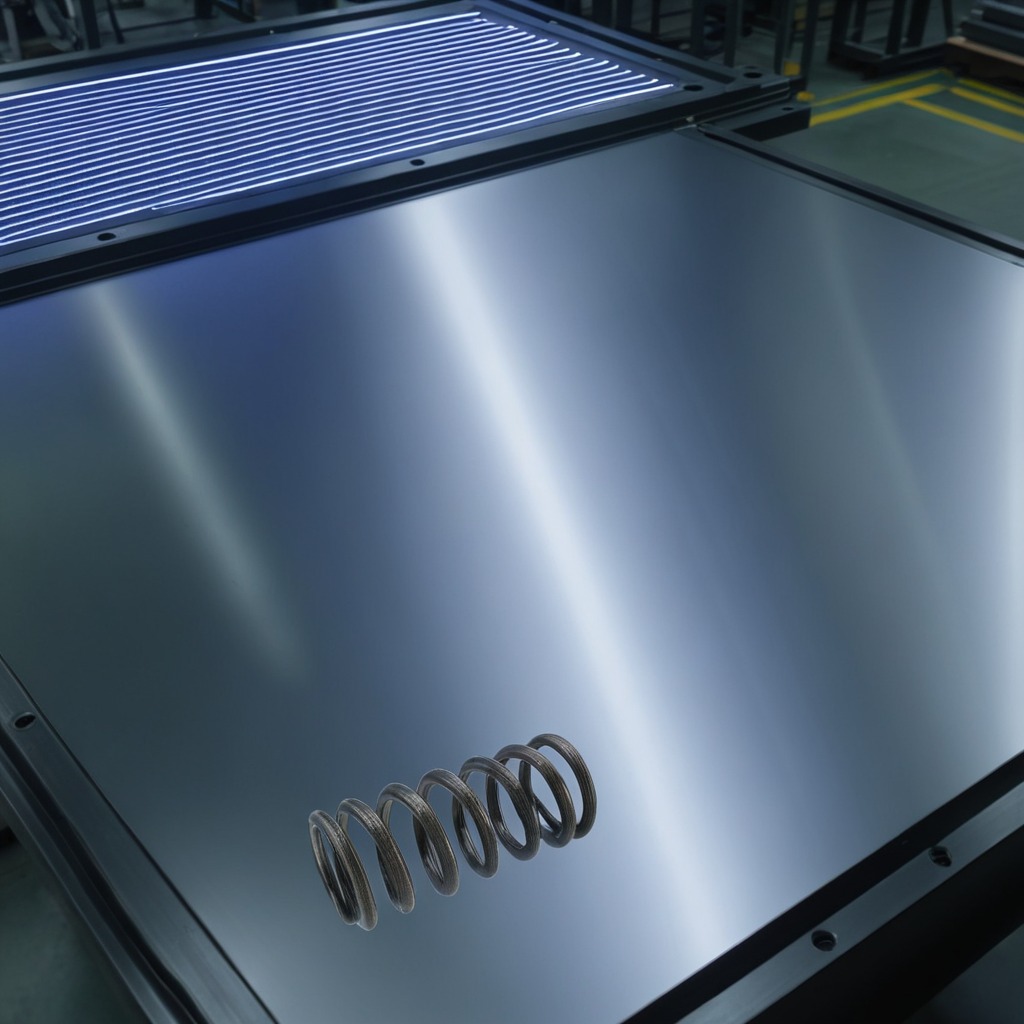
A coiled metal spring is lying on the metal table.